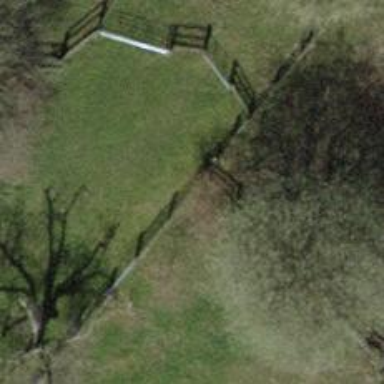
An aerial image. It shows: Fence.